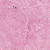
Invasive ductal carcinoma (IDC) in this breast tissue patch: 0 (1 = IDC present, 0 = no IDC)